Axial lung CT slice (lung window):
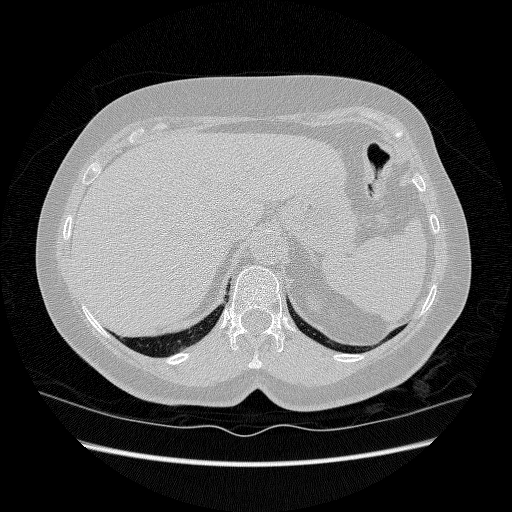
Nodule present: no